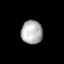
Tissue: prostate
Cell type: T cells
Senescence score: 0.3617
Nuclear area (px): 487
Mean DAPI intensity: 179.862